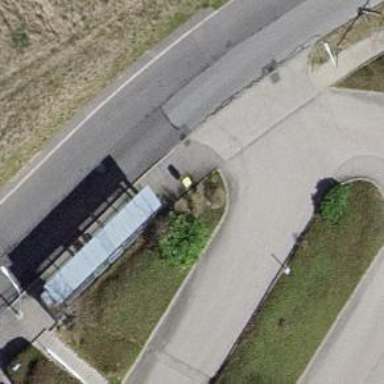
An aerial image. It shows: Post box.